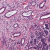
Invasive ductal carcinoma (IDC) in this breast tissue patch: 1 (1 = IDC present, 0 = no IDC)